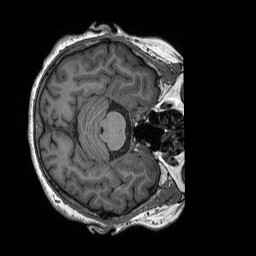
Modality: T1w
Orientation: axial
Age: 68
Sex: female
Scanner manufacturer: siemens
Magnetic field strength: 3 T
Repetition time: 2.4 s
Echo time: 0.00226 s